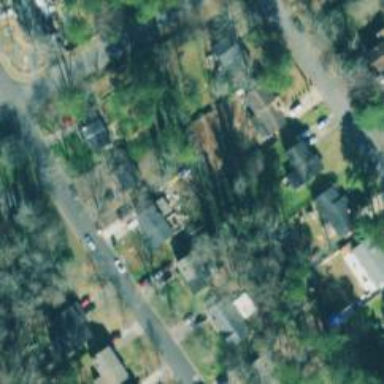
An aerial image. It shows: Neighborhood.